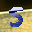
Label: 5